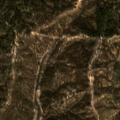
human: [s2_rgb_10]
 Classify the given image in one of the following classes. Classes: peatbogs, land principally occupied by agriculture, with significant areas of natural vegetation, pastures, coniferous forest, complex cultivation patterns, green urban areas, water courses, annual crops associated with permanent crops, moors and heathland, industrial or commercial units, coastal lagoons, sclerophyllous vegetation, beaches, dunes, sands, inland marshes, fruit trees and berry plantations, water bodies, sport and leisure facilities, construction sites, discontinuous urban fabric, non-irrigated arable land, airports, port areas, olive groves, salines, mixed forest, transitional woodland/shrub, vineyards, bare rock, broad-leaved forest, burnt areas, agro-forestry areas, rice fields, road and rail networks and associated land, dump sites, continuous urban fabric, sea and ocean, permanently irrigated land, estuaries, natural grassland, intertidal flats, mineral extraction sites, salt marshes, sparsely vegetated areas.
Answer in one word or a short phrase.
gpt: agro-forestry areas, broad-leaved forest, transitional woodland/shrub